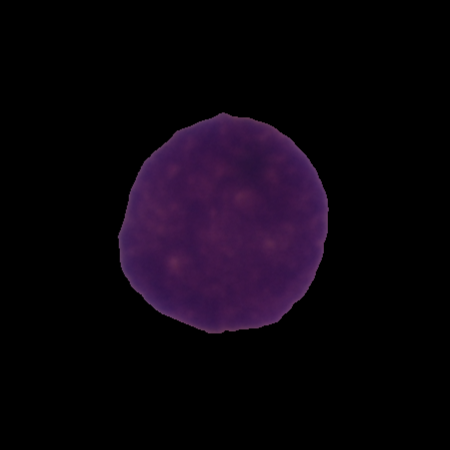
Label: cancer